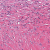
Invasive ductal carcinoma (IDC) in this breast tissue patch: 0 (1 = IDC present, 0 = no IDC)